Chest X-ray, AP view. Patient: 15 years old, sex F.
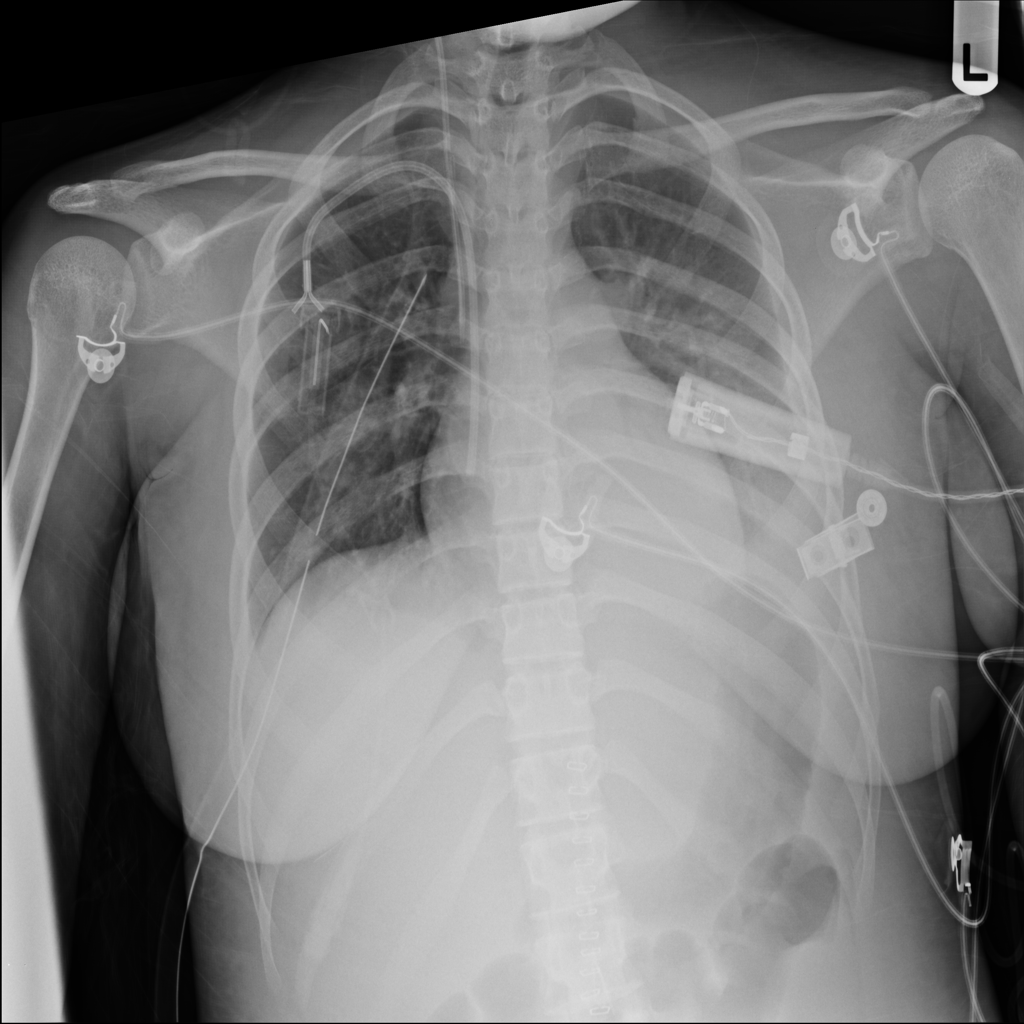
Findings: Edema, Effusion, Pneumothorax